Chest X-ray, PA view. Patient: 23 years old, sex F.
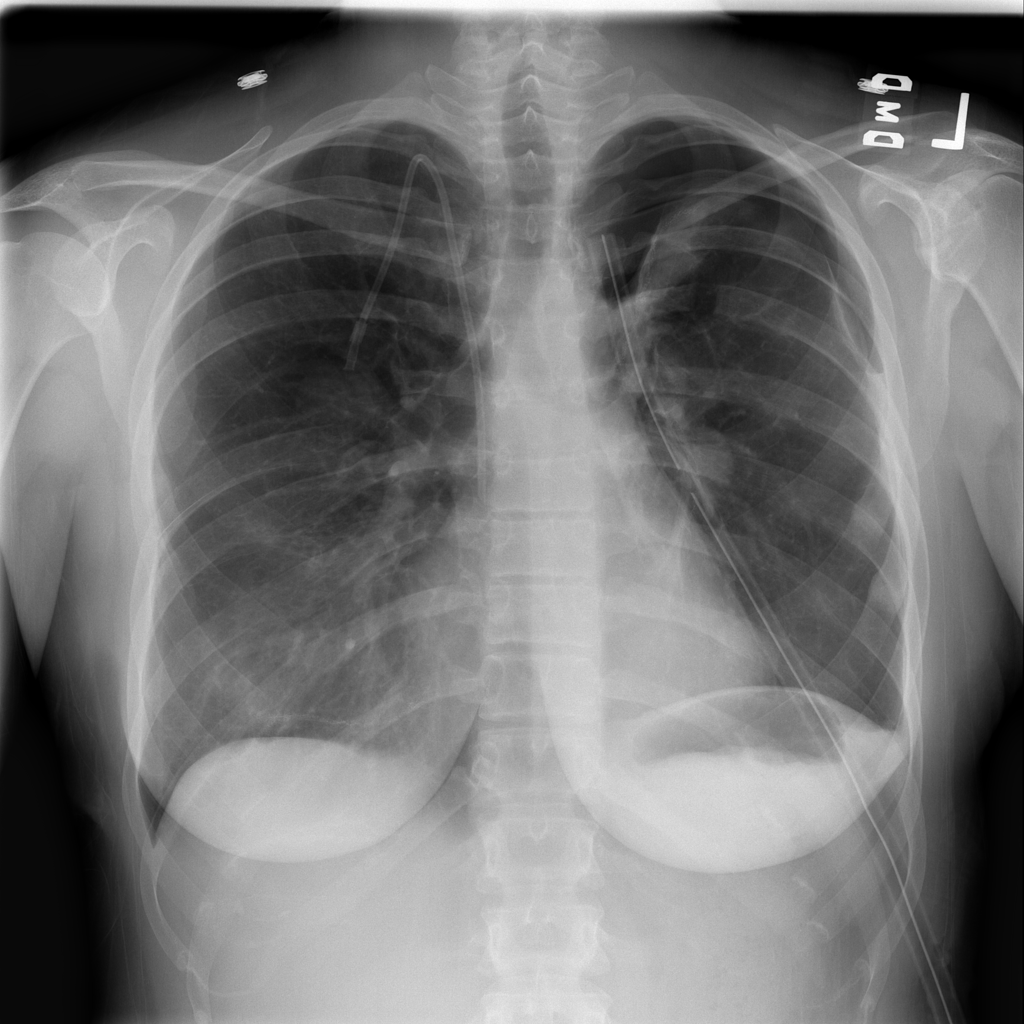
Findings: Pneumothorax